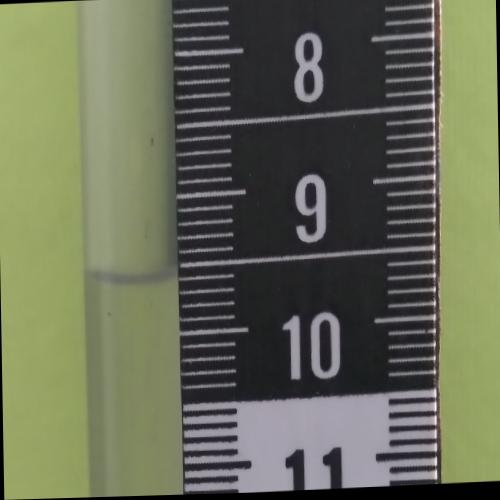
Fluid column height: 9.6 cm